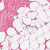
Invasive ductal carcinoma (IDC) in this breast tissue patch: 0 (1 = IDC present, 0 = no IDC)